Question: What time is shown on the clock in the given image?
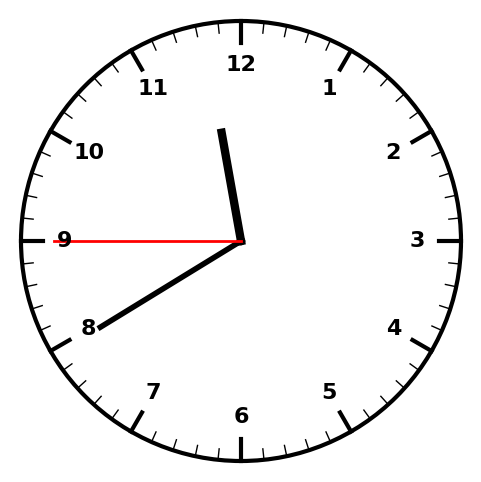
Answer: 11:39:45